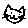
Label: cat